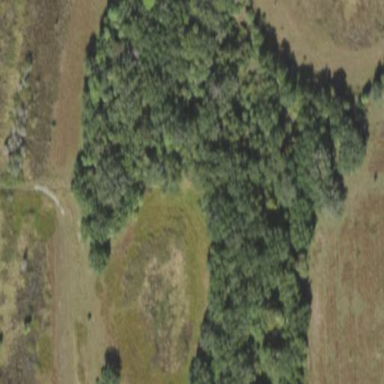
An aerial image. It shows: Swamp in wetland area.